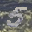
Label: 5